Interaction volume radius: 5 \u00c5
Interaction volume height: 10 \u00c5
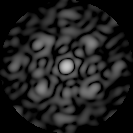
Disorder parameter: 0.4914